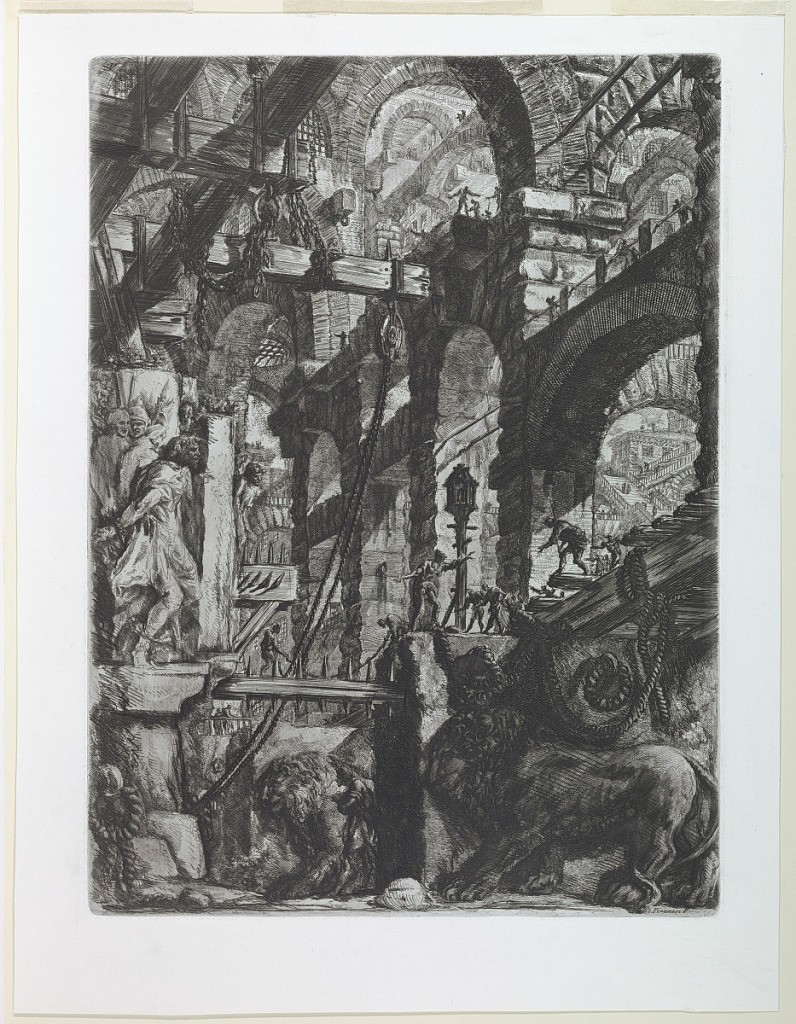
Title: Carceri Series, Plate V
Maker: Giovanni Battista Piranesi, Italian, 1720–1778
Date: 1745
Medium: Etching
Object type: Print
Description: Vertical rectangle. Interlacing vaulted arcades, with massive classical sculpture in the foreground. Figures haul in ropes in the center. Upper right, Calcografia number 353.